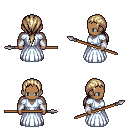
a pixel art fantasy rpg character, male body template, human, dark skin, underdress, magenta pants, white blonde ponytail hairstyle, white cloth bracers, brown shoes, spear, four views (front, back, left, right), 2x2 character sprite sheet, small pixel art, hard edges, no anti-aliasing